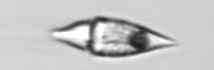
Label: Amphidinium